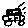
Label: car